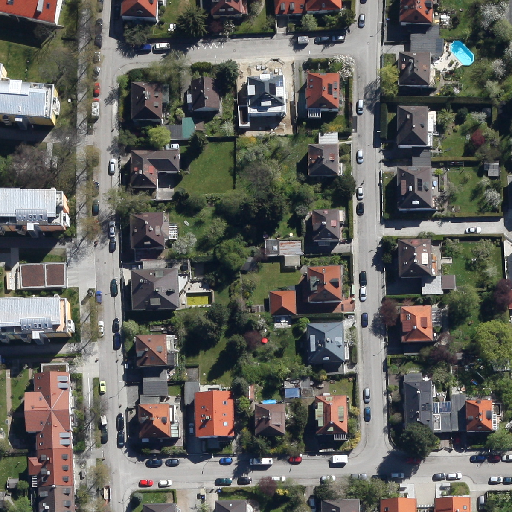
Referring expression: van in the parking area